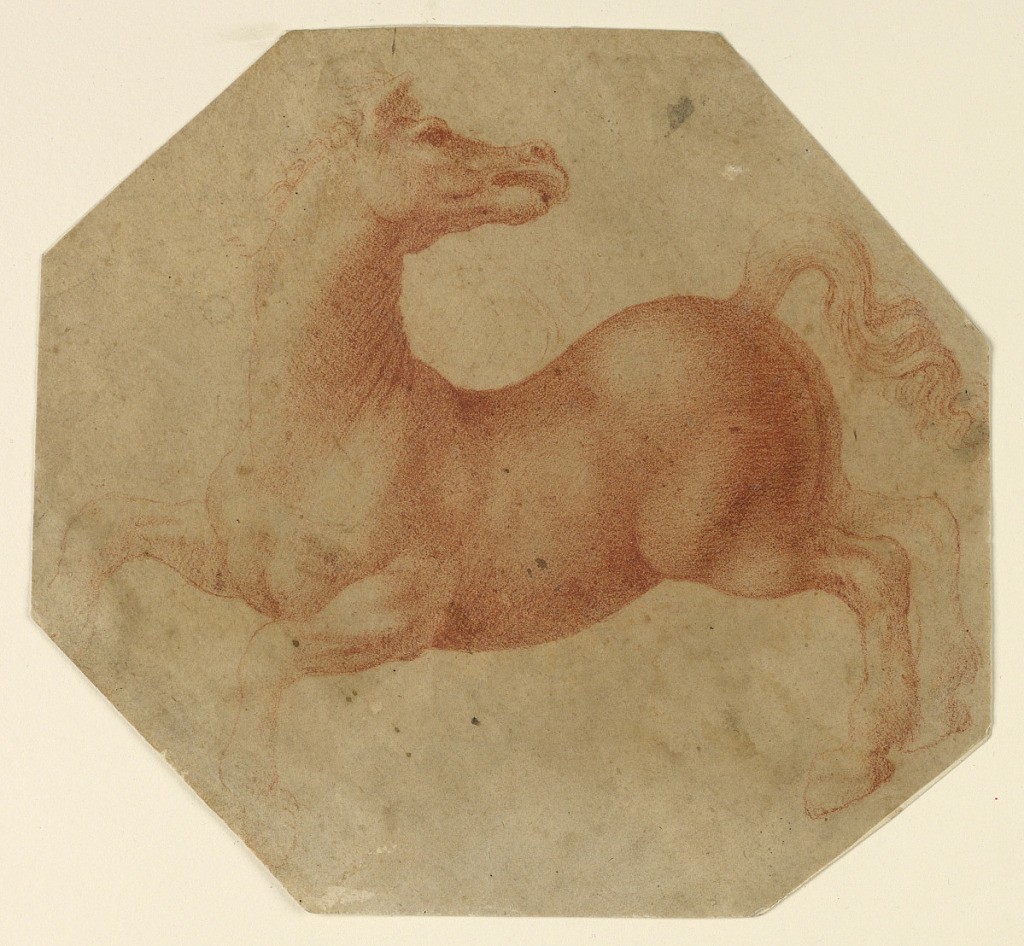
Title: Study of a Rearing Horse after Leonardo da Vinci
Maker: Francesco Melzi, Italian, 1491 – 1570
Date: ca. 1520–25
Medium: Red chalk on cream laid paper, lined
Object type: Drawing
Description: After Leonardo da Vinci: Study of a horse rearing to the left; the horse's head and neck are twisted backward, toward the right, in the direction of the flying tail.  The volume of the horse's body is carefully rendered in light and shade; the lower part of the horse's legs is only partially indicated. The drawing appears to be a copy of the original Leonardo drawing in the Royal Collection, Windsor Castle (England): Study for the "Battle of Anghiari" (Royal Collection #12334).